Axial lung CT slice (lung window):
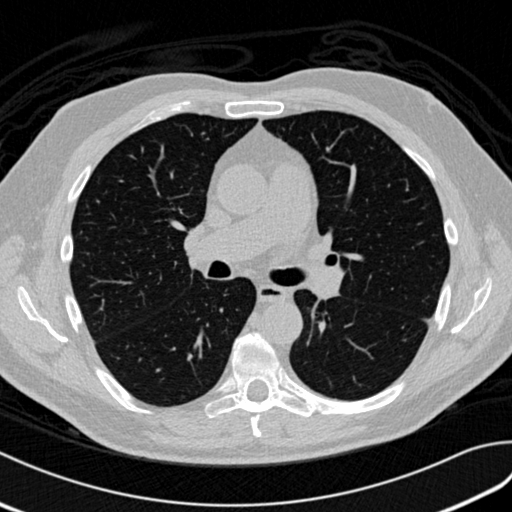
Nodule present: no